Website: walmart
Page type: billing-address
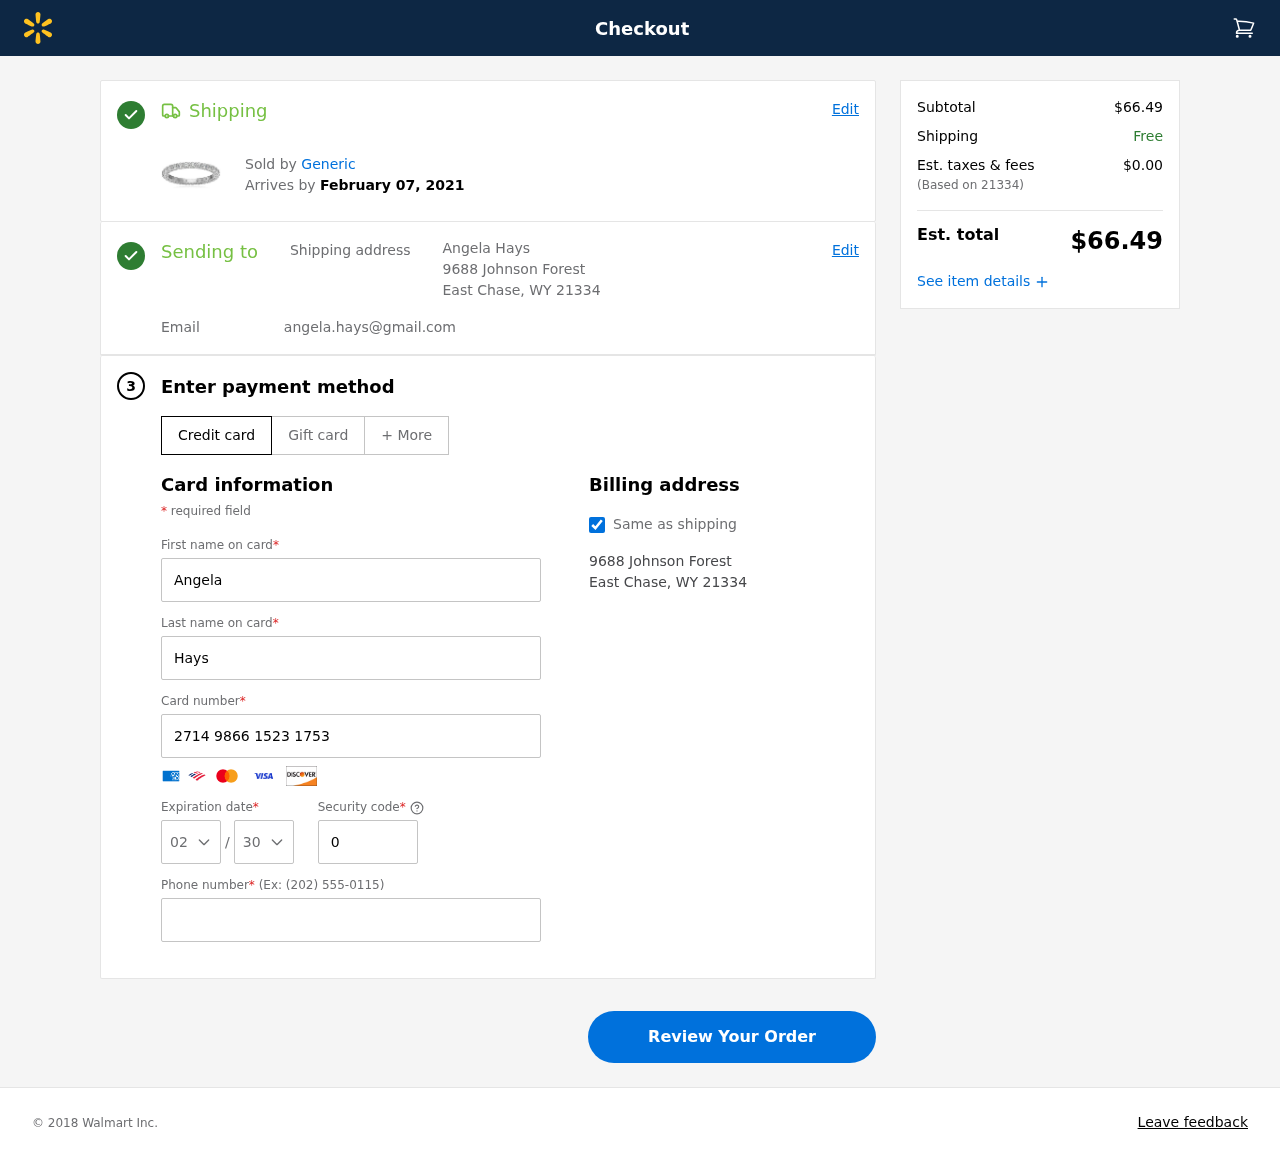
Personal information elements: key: PII_CARD_CVV
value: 031
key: PII_CARD_EXPIRY_MONTH
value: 02
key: PII_CARD_EXPIRY_YEAR
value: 30
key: PII_CARD_NUMBER
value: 2714 9866 1523 1753
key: PII_CITY_STATE_ZIP
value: East Chase, WY 21334
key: PII_EMAIL
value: angela.hays@gmail.com
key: PII_FIRSTNAME
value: Angela
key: PII_FULLNAME
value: Angela Hays
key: PII_LASTNAME
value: Hays
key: PII_PHONE
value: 3583181872
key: PII_POSTCODE
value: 21334
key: PII_STREET
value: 9688 Johnson Forest
Product elements: key: PRODUCT1_BRAND
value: Generic
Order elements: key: ORDER_DELIVERY_DATE
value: February 07, 2021
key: ORDER_SUBTOTAL
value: $66.49
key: ORDER_TAX
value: $0.00
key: ORDER_TOTAL
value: $66.49